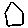
Label: hexagon